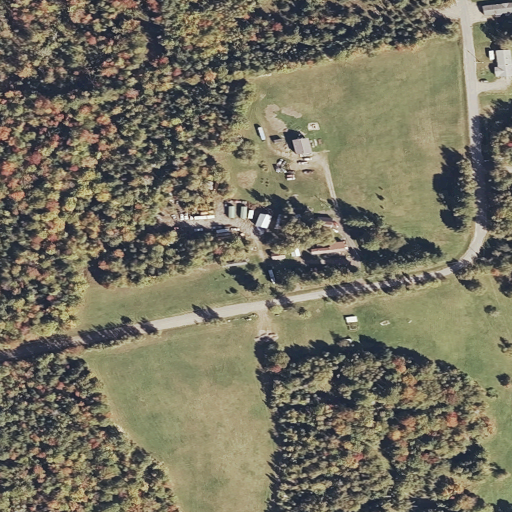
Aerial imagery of mountain in Maine named Kimble Hill containing mixed forest, pasture, open development, low intensity development, evergreen forest, shrub, medium intensity development, barren land, and high intensity development